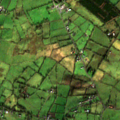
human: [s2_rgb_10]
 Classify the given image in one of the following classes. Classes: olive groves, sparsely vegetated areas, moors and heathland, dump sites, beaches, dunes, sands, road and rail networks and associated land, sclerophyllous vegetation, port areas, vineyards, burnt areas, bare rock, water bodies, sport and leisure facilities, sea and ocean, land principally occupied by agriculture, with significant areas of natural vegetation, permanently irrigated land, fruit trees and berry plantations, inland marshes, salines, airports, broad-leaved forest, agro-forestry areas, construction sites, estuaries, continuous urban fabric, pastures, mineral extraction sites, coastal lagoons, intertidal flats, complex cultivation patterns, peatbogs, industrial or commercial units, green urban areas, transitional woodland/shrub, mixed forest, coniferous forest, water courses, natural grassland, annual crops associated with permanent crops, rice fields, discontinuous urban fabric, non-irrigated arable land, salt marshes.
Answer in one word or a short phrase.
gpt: pastures